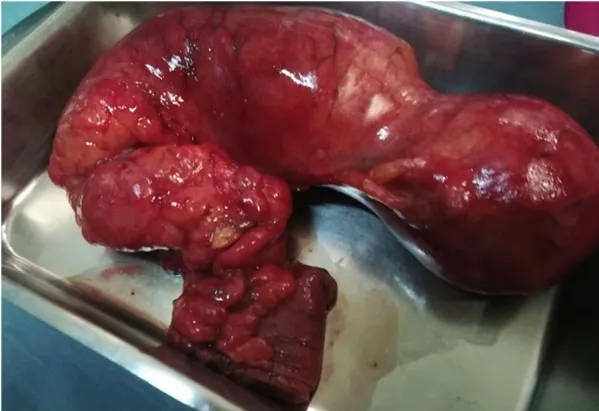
"T shape" resection specimen, including Meckel's diverticulum and 4 cm of proximal ileum.
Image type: medical_photograph (other_medical_photograph)